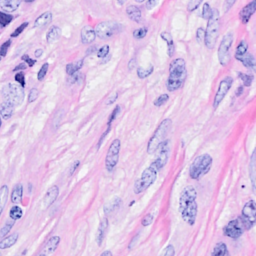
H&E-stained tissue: Breast